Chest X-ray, PA view. Patient: 27 years old, sex M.
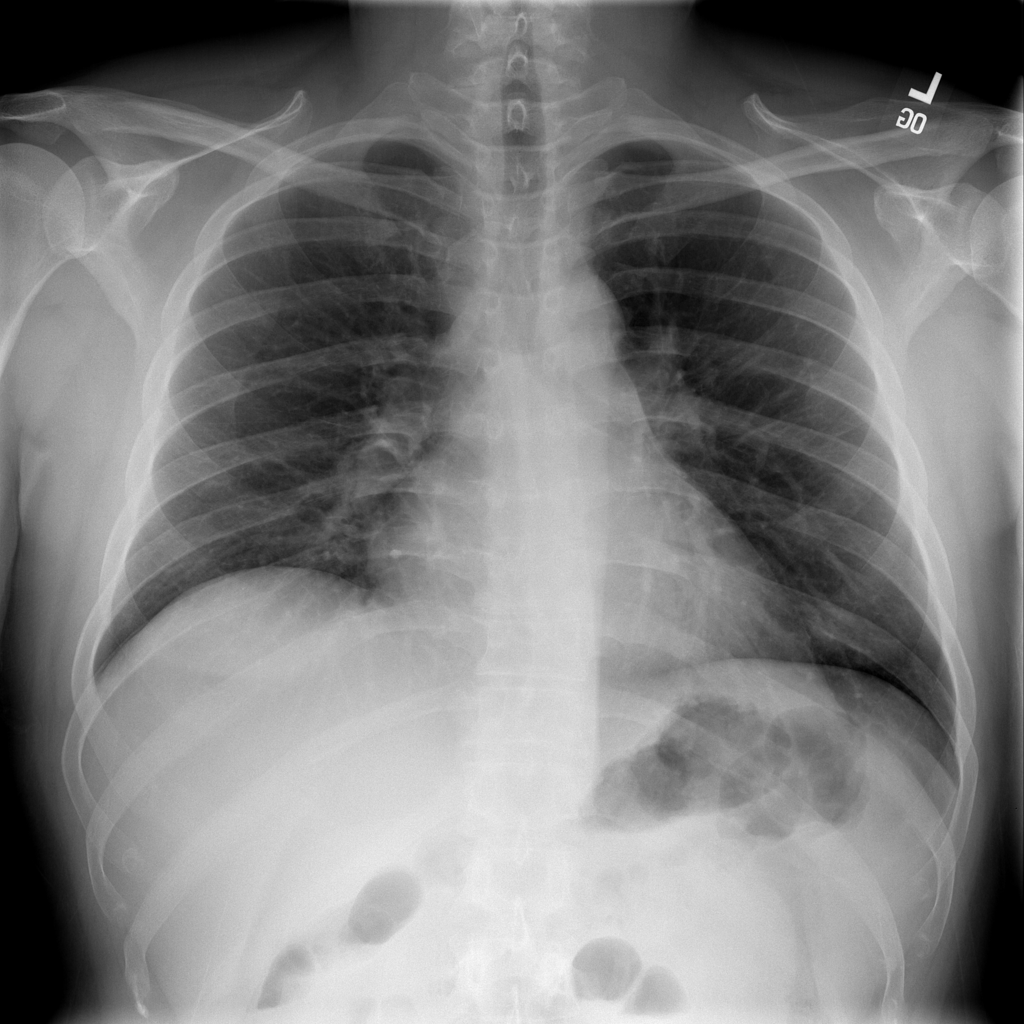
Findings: No Finding